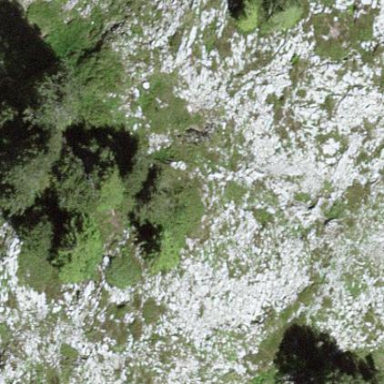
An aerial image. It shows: Patch of scrub vegetation.